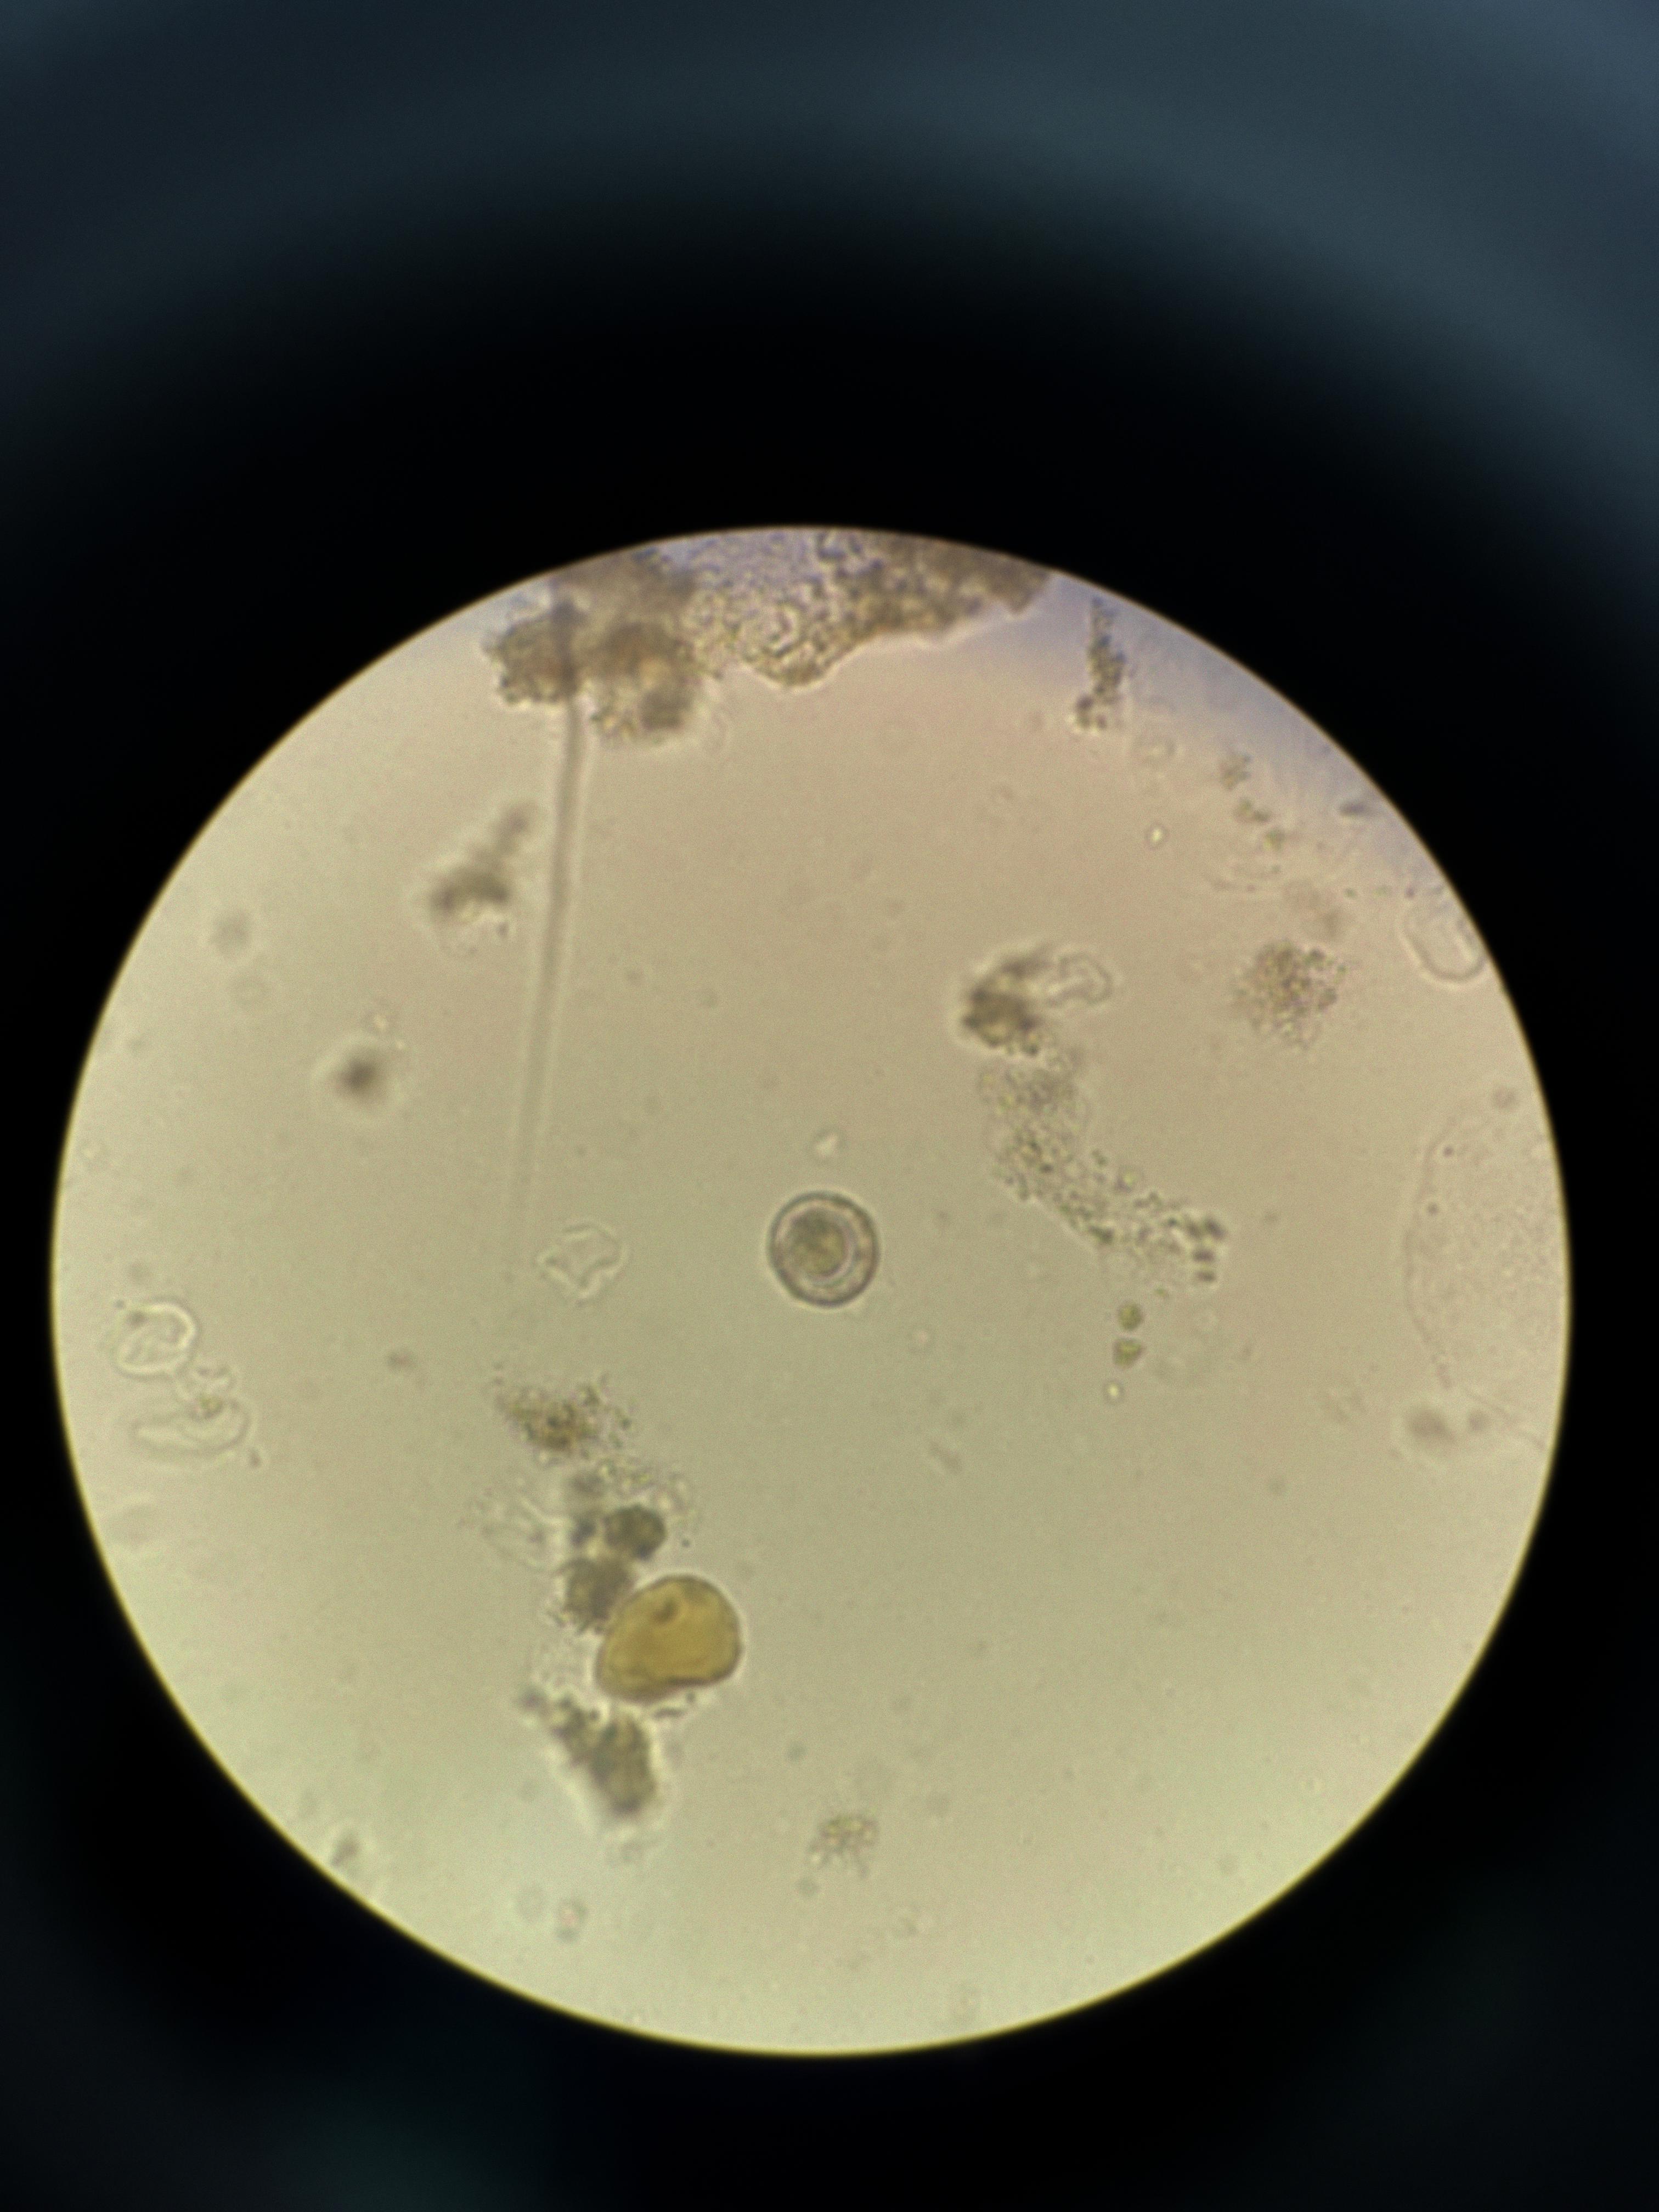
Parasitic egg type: Hymenolepis nana